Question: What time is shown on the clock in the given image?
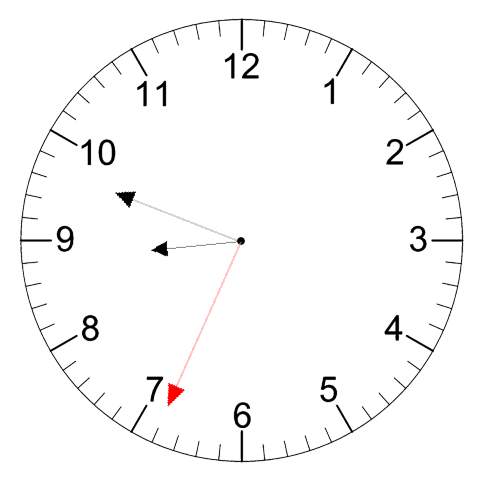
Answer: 08:48:34